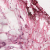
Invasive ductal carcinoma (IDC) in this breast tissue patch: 0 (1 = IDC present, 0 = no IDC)